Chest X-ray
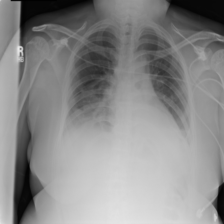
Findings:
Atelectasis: positive
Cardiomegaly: negative
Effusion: negative
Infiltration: positive
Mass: negative
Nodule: negative
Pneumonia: negative
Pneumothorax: negative
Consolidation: negative
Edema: negative
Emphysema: negative
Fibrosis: negative
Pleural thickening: negative
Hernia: negative